Field crop: maize
Growth stage: 2
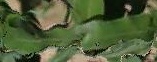
Species: maize